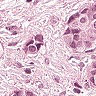
Metastatic tissue present: yes